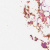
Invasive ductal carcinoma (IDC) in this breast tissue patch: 0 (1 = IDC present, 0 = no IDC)